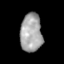
Tissue: skin
Cell type: Epithelial cells
Senescence score: 0.8465
Nuclear area (px): 823
Mean DAPI intensity: 163.798